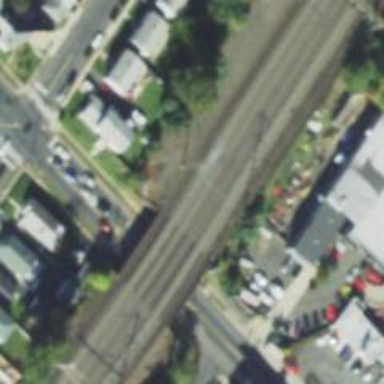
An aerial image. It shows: Bridge over electrified railway with contact line.